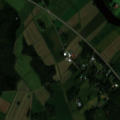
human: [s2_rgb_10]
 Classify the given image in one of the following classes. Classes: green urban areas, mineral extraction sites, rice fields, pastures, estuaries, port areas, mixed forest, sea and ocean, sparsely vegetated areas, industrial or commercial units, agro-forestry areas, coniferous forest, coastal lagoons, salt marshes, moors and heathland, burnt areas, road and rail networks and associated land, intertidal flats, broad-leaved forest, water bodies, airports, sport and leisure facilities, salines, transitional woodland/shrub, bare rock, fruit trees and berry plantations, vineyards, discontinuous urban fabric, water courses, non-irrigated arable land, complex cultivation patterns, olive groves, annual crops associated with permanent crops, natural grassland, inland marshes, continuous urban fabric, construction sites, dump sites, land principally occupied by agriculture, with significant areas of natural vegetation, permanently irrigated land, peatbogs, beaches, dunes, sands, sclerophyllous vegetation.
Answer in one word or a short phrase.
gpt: non-irrigated arable land, land principally occupied by agriculture, with significant areas of natural vegetation, coniferous forest, mixed forest, water courses